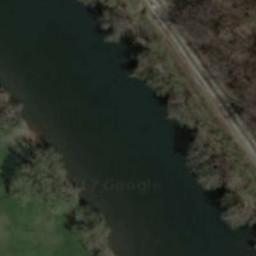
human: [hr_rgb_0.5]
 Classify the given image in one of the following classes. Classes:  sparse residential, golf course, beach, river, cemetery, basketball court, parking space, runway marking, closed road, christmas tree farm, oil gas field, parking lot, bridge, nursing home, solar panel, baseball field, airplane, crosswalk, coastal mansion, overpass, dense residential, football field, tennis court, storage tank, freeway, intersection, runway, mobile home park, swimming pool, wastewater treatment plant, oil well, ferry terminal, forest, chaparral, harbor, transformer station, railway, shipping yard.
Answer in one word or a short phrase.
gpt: river